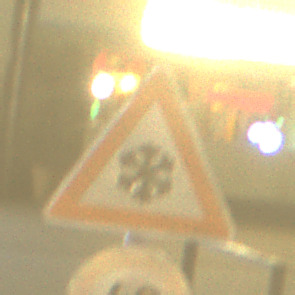
Verkehrszeichen: SchneeOderEisglaette
Zusatzzeichen unten: Geschwindigkeit60
Umgebung: Outdoor, Urban
Tageszeit: Night
Wetter: Clear
Licht: Artificial
Jahreszeit: NotSpecified
Kontrast: HighContrast